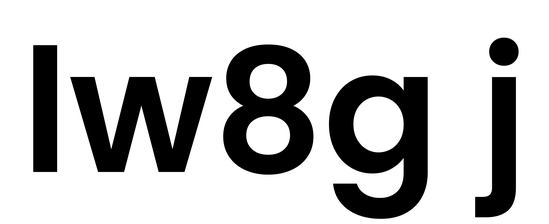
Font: Poppins-SemiBold